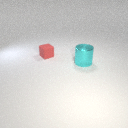
large cyan metal cylinder in front of small red rubber cube